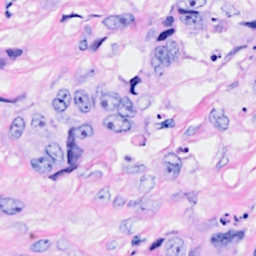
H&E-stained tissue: Breast